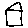
Label: house